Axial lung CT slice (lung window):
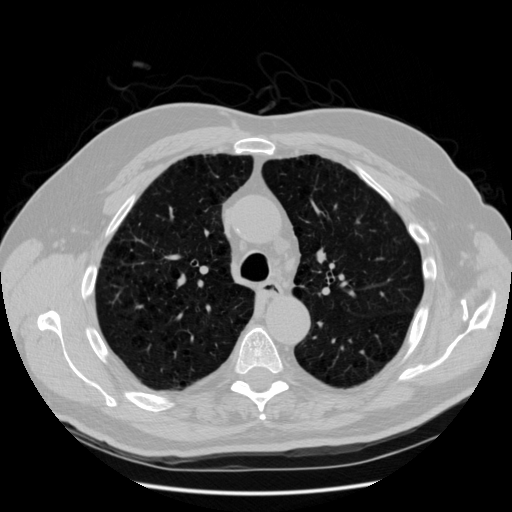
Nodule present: no